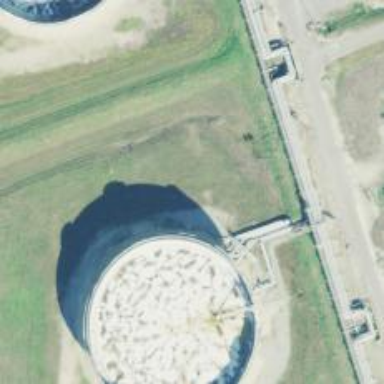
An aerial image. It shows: Storage tank created as man-made structure.